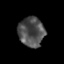
Tissue: prostate
Cell type: T cells
Senescence score: 0.3619
Nuclear area (px): 751
Mean DAPI intensity: 80.154